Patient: sex M, age 66
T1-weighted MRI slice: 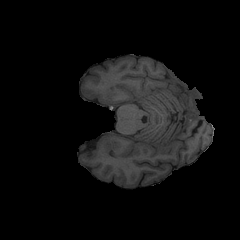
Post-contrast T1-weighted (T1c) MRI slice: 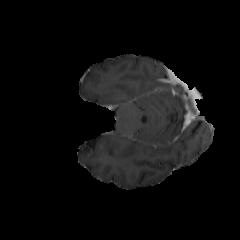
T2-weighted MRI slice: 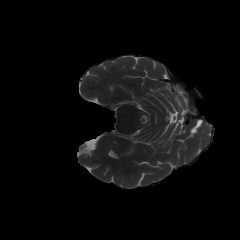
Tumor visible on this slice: no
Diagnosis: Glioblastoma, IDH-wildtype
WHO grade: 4